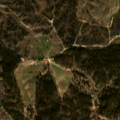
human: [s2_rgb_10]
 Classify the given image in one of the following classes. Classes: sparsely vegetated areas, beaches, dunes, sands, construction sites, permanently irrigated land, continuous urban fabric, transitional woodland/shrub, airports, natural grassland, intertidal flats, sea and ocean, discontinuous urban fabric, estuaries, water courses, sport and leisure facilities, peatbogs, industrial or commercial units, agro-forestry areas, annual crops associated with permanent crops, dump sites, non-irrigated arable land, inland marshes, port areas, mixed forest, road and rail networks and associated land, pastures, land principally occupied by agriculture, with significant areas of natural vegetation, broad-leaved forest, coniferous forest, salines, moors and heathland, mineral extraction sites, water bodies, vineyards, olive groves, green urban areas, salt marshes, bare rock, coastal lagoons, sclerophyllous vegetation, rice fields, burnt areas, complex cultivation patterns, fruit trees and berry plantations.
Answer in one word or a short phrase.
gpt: pastures, transitional woodland/shrub